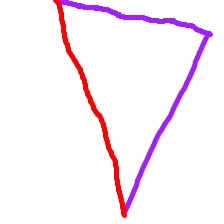
Shape: triangle